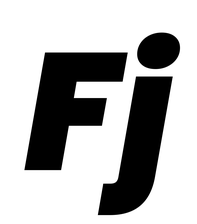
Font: Poppins-BlackItalic